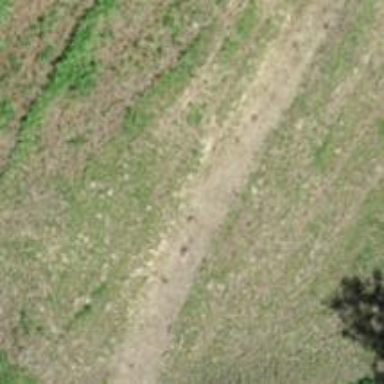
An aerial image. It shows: Track with very rough surface.